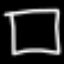
Label: square